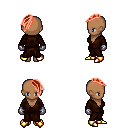
a pixel art fantasy rpg character, female body template, human, dark skin, brown robe, teal pants, red long mohawk hairstyle, metal gloves, gold boots, four views (front, back, left, right), 2x2 character sprite sheet, small pixel art, hard edges, no anti-aliasing